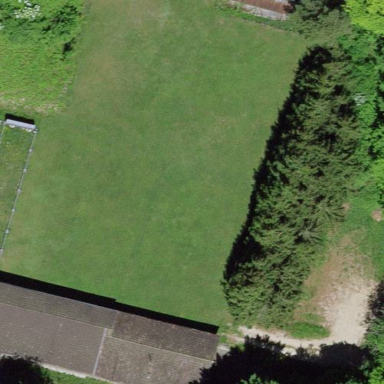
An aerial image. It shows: Shooting sport pitch.